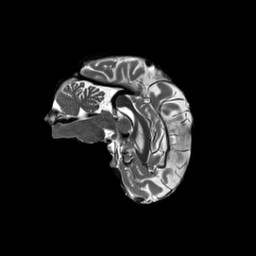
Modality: T2w
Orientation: sagittal
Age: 20
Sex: male
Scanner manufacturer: siemens
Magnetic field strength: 3 T
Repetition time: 3.2 s
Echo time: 0.566 s